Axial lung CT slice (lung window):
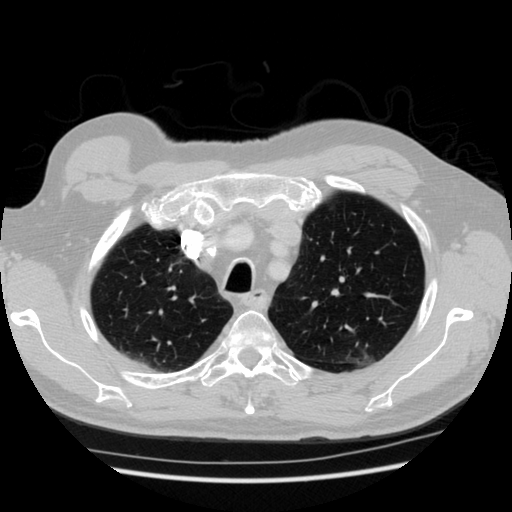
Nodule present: no